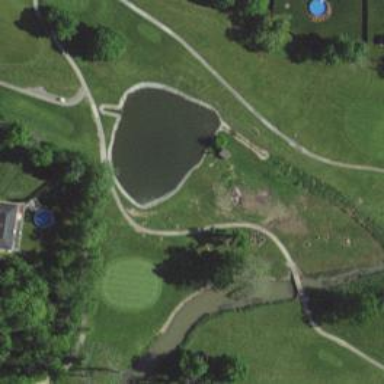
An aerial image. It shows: Path for both roads and golfers.